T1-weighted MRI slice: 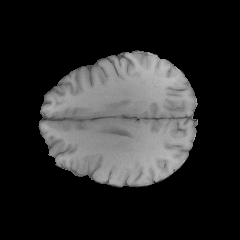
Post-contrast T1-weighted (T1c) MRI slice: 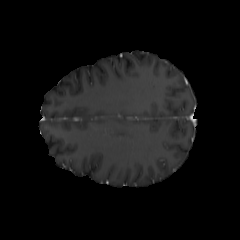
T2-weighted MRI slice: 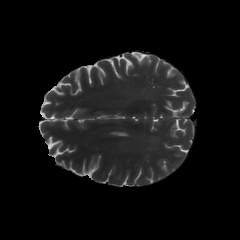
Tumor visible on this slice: yes